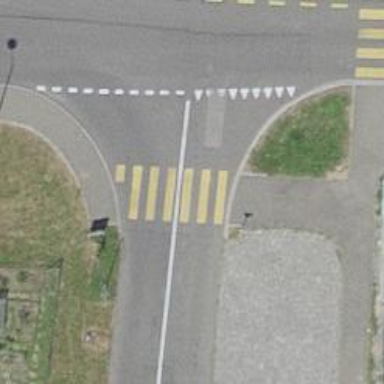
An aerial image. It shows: Uncontrolled crossing on the road.